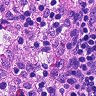
Metastatic tissue present: no